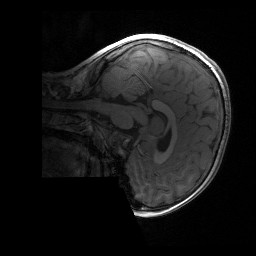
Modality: T1w
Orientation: sagittal
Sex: male
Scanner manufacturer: siemens
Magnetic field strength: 3 T
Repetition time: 1.9 s
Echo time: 0.00243 s